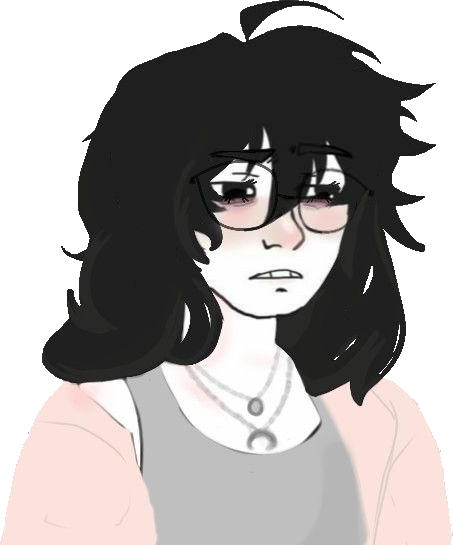
Label: 5_Doomer_Girl